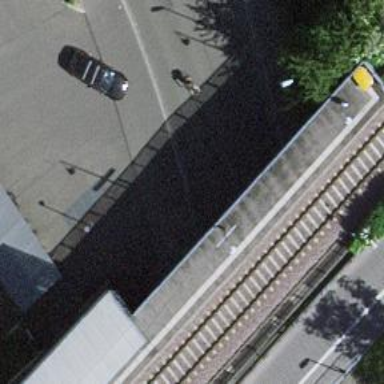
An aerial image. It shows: Bollard barrier.